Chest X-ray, AP view. Patient: 68 years old, sex F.
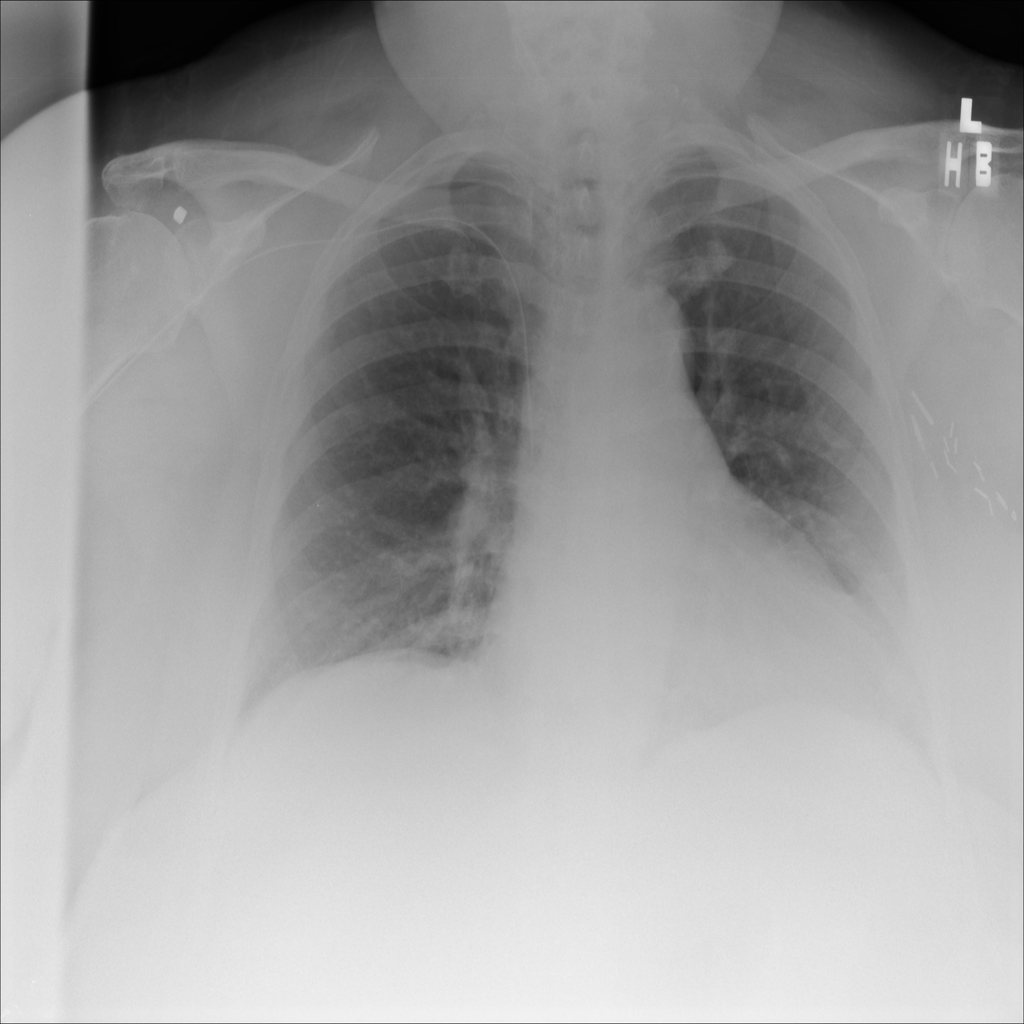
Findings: No Finding